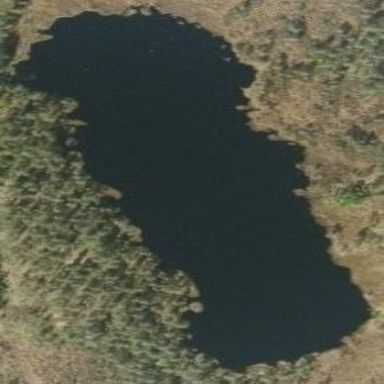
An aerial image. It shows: Lake with natural water.